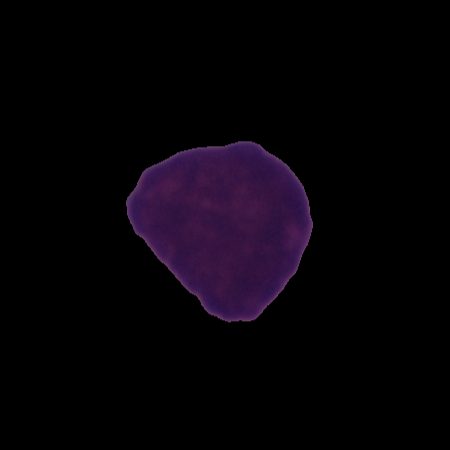
Label: cancer